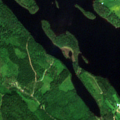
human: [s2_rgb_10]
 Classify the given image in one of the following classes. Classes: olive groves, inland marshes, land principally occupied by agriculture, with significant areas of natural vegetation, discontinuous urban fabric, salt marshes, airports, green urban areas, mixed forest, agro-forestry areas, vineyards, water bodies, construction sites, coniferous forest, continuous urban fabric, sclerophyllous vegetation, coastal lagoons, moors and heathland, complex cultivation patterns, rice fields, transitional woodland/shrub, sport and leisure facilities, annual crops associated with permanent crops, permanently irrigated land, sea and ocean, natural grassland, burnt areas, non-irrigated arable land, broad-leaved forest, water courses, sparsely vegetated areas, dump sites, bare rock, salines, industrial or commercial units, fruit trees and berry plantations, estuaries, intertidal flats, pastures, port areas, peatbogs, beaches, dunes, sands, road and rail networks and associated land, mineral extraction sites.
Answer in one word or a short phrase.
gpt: coniferous forest, mixed forest, water bodies